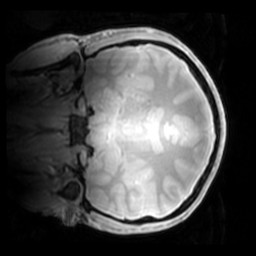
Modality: PDw
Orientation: coronal
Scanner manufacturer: philips
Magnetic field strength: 7 T
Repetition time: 0.008 s
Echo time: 0.001974 s